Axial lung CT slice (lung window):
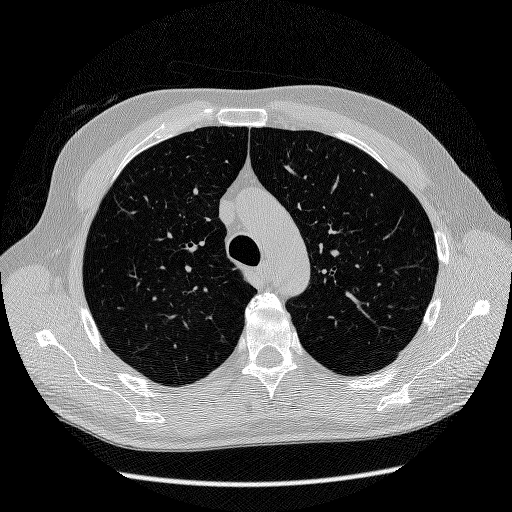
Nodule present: no